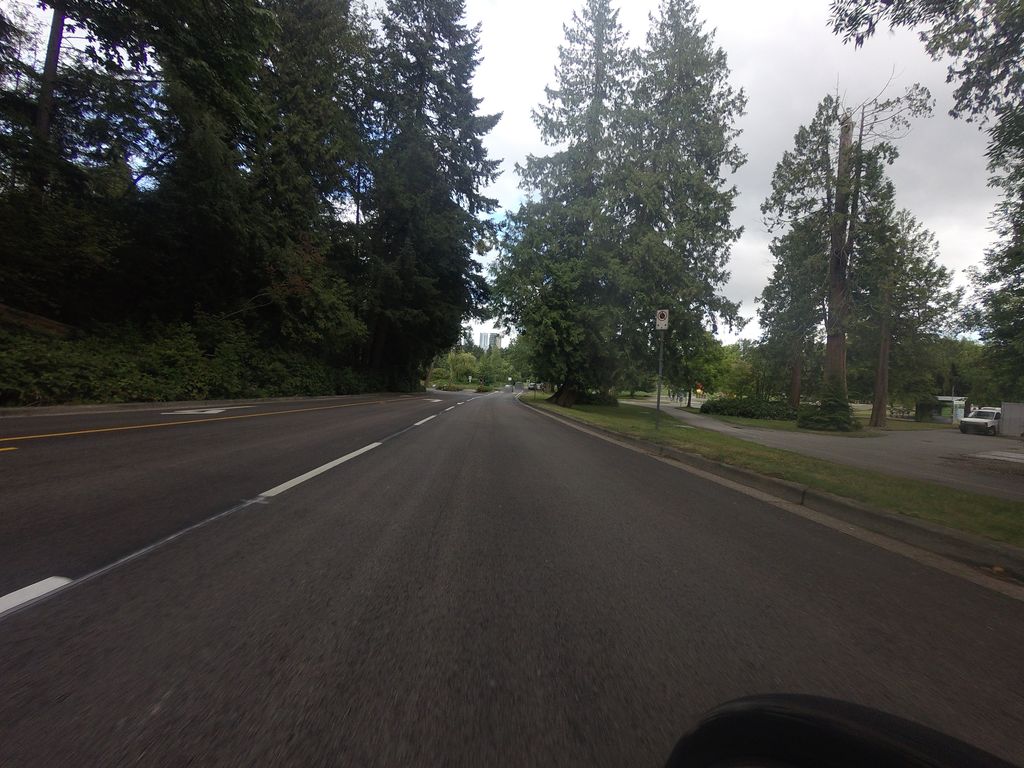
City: vancouver